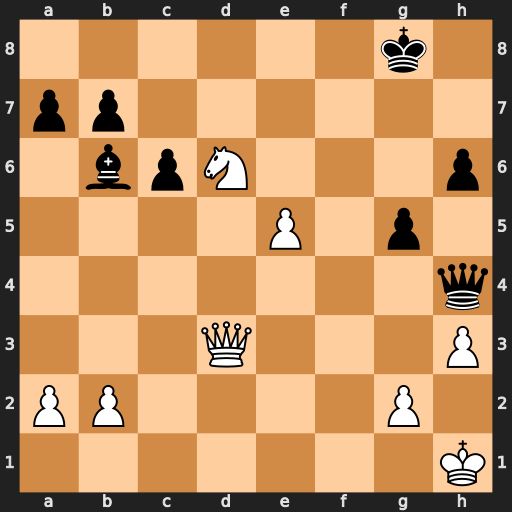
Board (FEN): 6k1/pp6/1bpN3p/4P1p1/7q/3Q3P/PP4P1/7K
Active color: w
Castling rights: -
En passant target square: -
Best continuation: Qg6+ Kh8 Nf7#